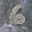
Label: 6